The plot shows how the frequency content of a bearing vibration signal evolves over time (STFT spectrogram). Based on the visible evidence, which condition applies: normal, inner_race, outer_race, ball?
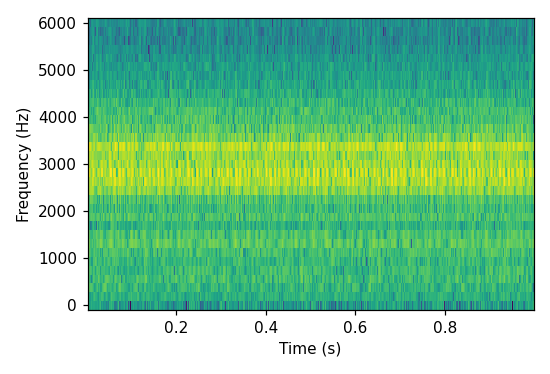
Answer: outer_race